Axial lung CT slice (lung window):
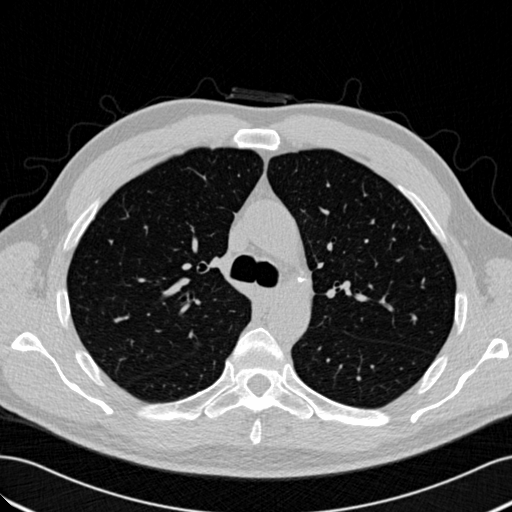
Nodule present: no